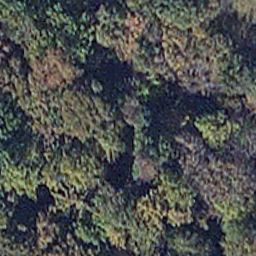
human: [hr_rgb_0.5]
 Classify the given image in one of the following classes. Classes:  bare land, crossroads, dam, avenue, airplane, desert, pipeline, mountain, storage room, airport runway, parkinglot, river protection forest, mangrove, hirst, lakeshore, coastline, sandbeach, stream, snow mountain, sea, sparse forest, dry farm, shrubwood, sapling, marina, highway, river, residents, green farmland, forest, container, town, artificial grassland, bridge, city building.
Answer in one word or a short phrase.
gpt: mangrove